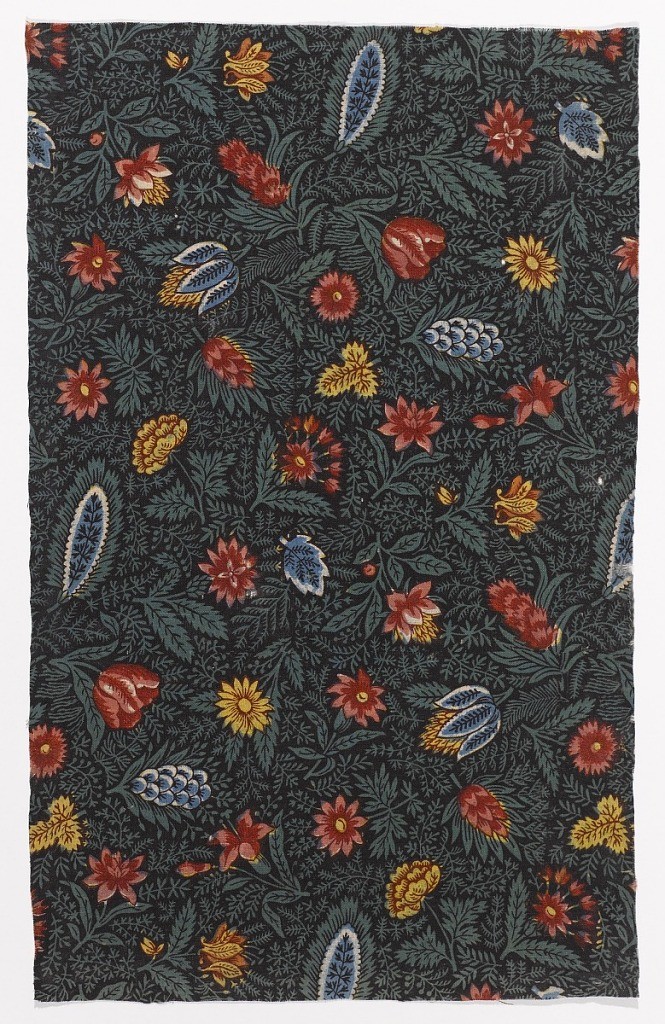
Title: Fragment
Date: ca. 1800
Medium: cotton Technique: plain weave foundation; block printed for two reds; yellow applied by block or brush; resist paste used over areas which were to remain red, yellow and white; then fabric immersion dyed in indigo
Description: Brightly colored small flowers on a background of small fine leaves.